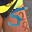
Label: 5